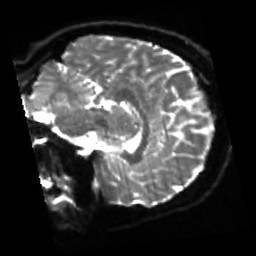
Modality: sbref
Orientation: sagittal
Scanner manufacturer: siemens
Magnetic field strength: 3 T
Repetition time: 4 s
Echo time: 0.0594 s